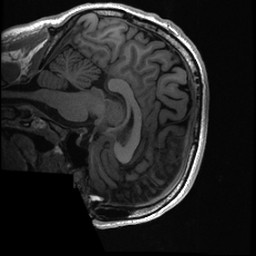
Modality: T1w
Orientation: sagittal
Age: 29
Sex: male